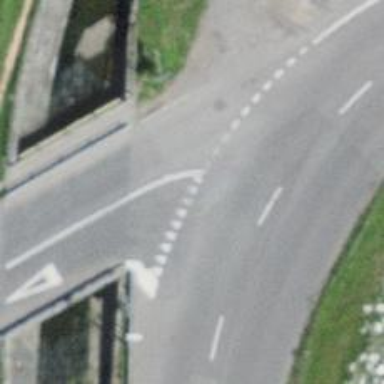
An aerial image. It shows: Road with "give way" sign.